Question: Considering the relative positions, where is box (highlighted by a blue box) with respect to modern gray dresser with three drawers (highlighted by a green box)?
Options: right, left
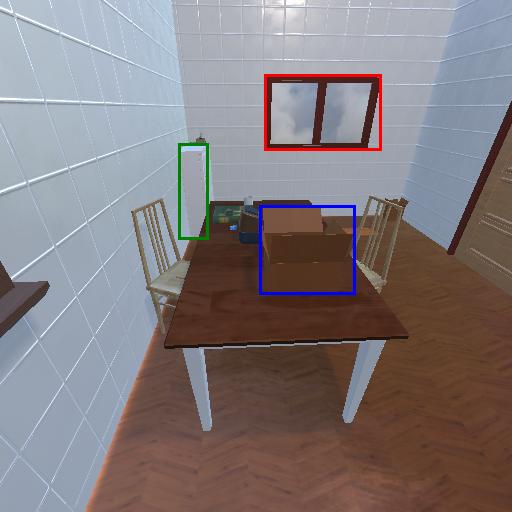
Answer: right